Question: Can anyone please help me correcting the following code?
'''
int main()
{
FILE *fp;
char another='Y';
struct emp
{
char name[40];
int age;
float bs; //basic salary
}e;
fp=fopen("Employee.DAT","wb");
if(fp==NULL)
{
printf("Cannot open file");
exit(1);
}
while(another=='Y')
{
printf("
Enter name, age and basic salary:");
scanf("%s %d %f",e.name,&e.age,&e.bs);
fwrite(&e,sizeof(e),1,fp);
printf("Add another record?(Y/N)");
fflush(stdin);
another=getche();
}
fclose(fp);
return 0;
}
'''
I'm trying to input following records into file "Employee.DAT":
'Abc 19 12345 Def 20 12345'
But I'm getting an expected output in the file "Employee.DAT" as in the image attached below:
I think the problem is with "fwrite" but I'm unable to find out the problem.
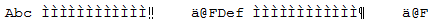
Answer: Did you print 'e.name', 'e.age' and 'e.bs' before the fwrite? Did it contain the good values? If it did, I suggest you make an output string to first store the variables in the format you want:
'''
char output[MAX_OUTPUT_LENGTH];
...code...
scanf("%s %d %f",e.name,&e.age,&e.bs);
sprintf(output, "%s %d %f", e.name,e.age,e.bs);
fwrite(output,1,sizeof(output),fp);
'''
Another thing noticed by Joachim: you may want to open your file like so:
'''
fp = fopen("Employee.DAT", "w");
'''